Here is a 2-D grayscale rendering of raw bearing vibration samples (signal-to-image). Diagnose the bearing from this image, choosing from: normal, inner_race, outer_race, ball.
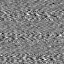
Answer: ball